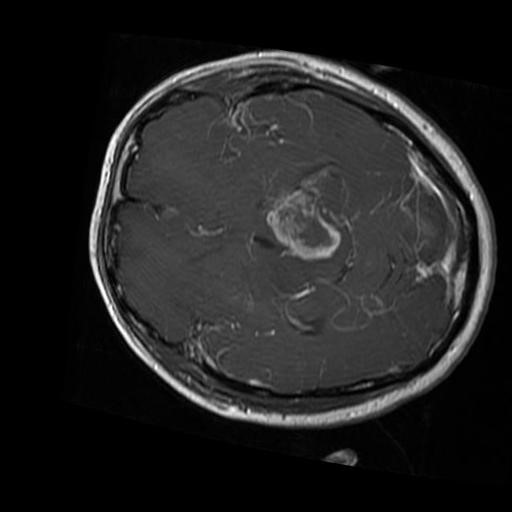
Label: brain_glioma